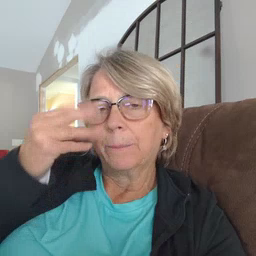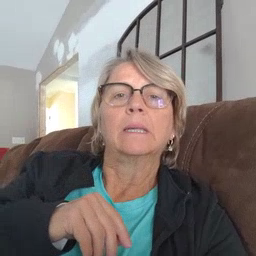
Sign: sleepy